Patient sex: M
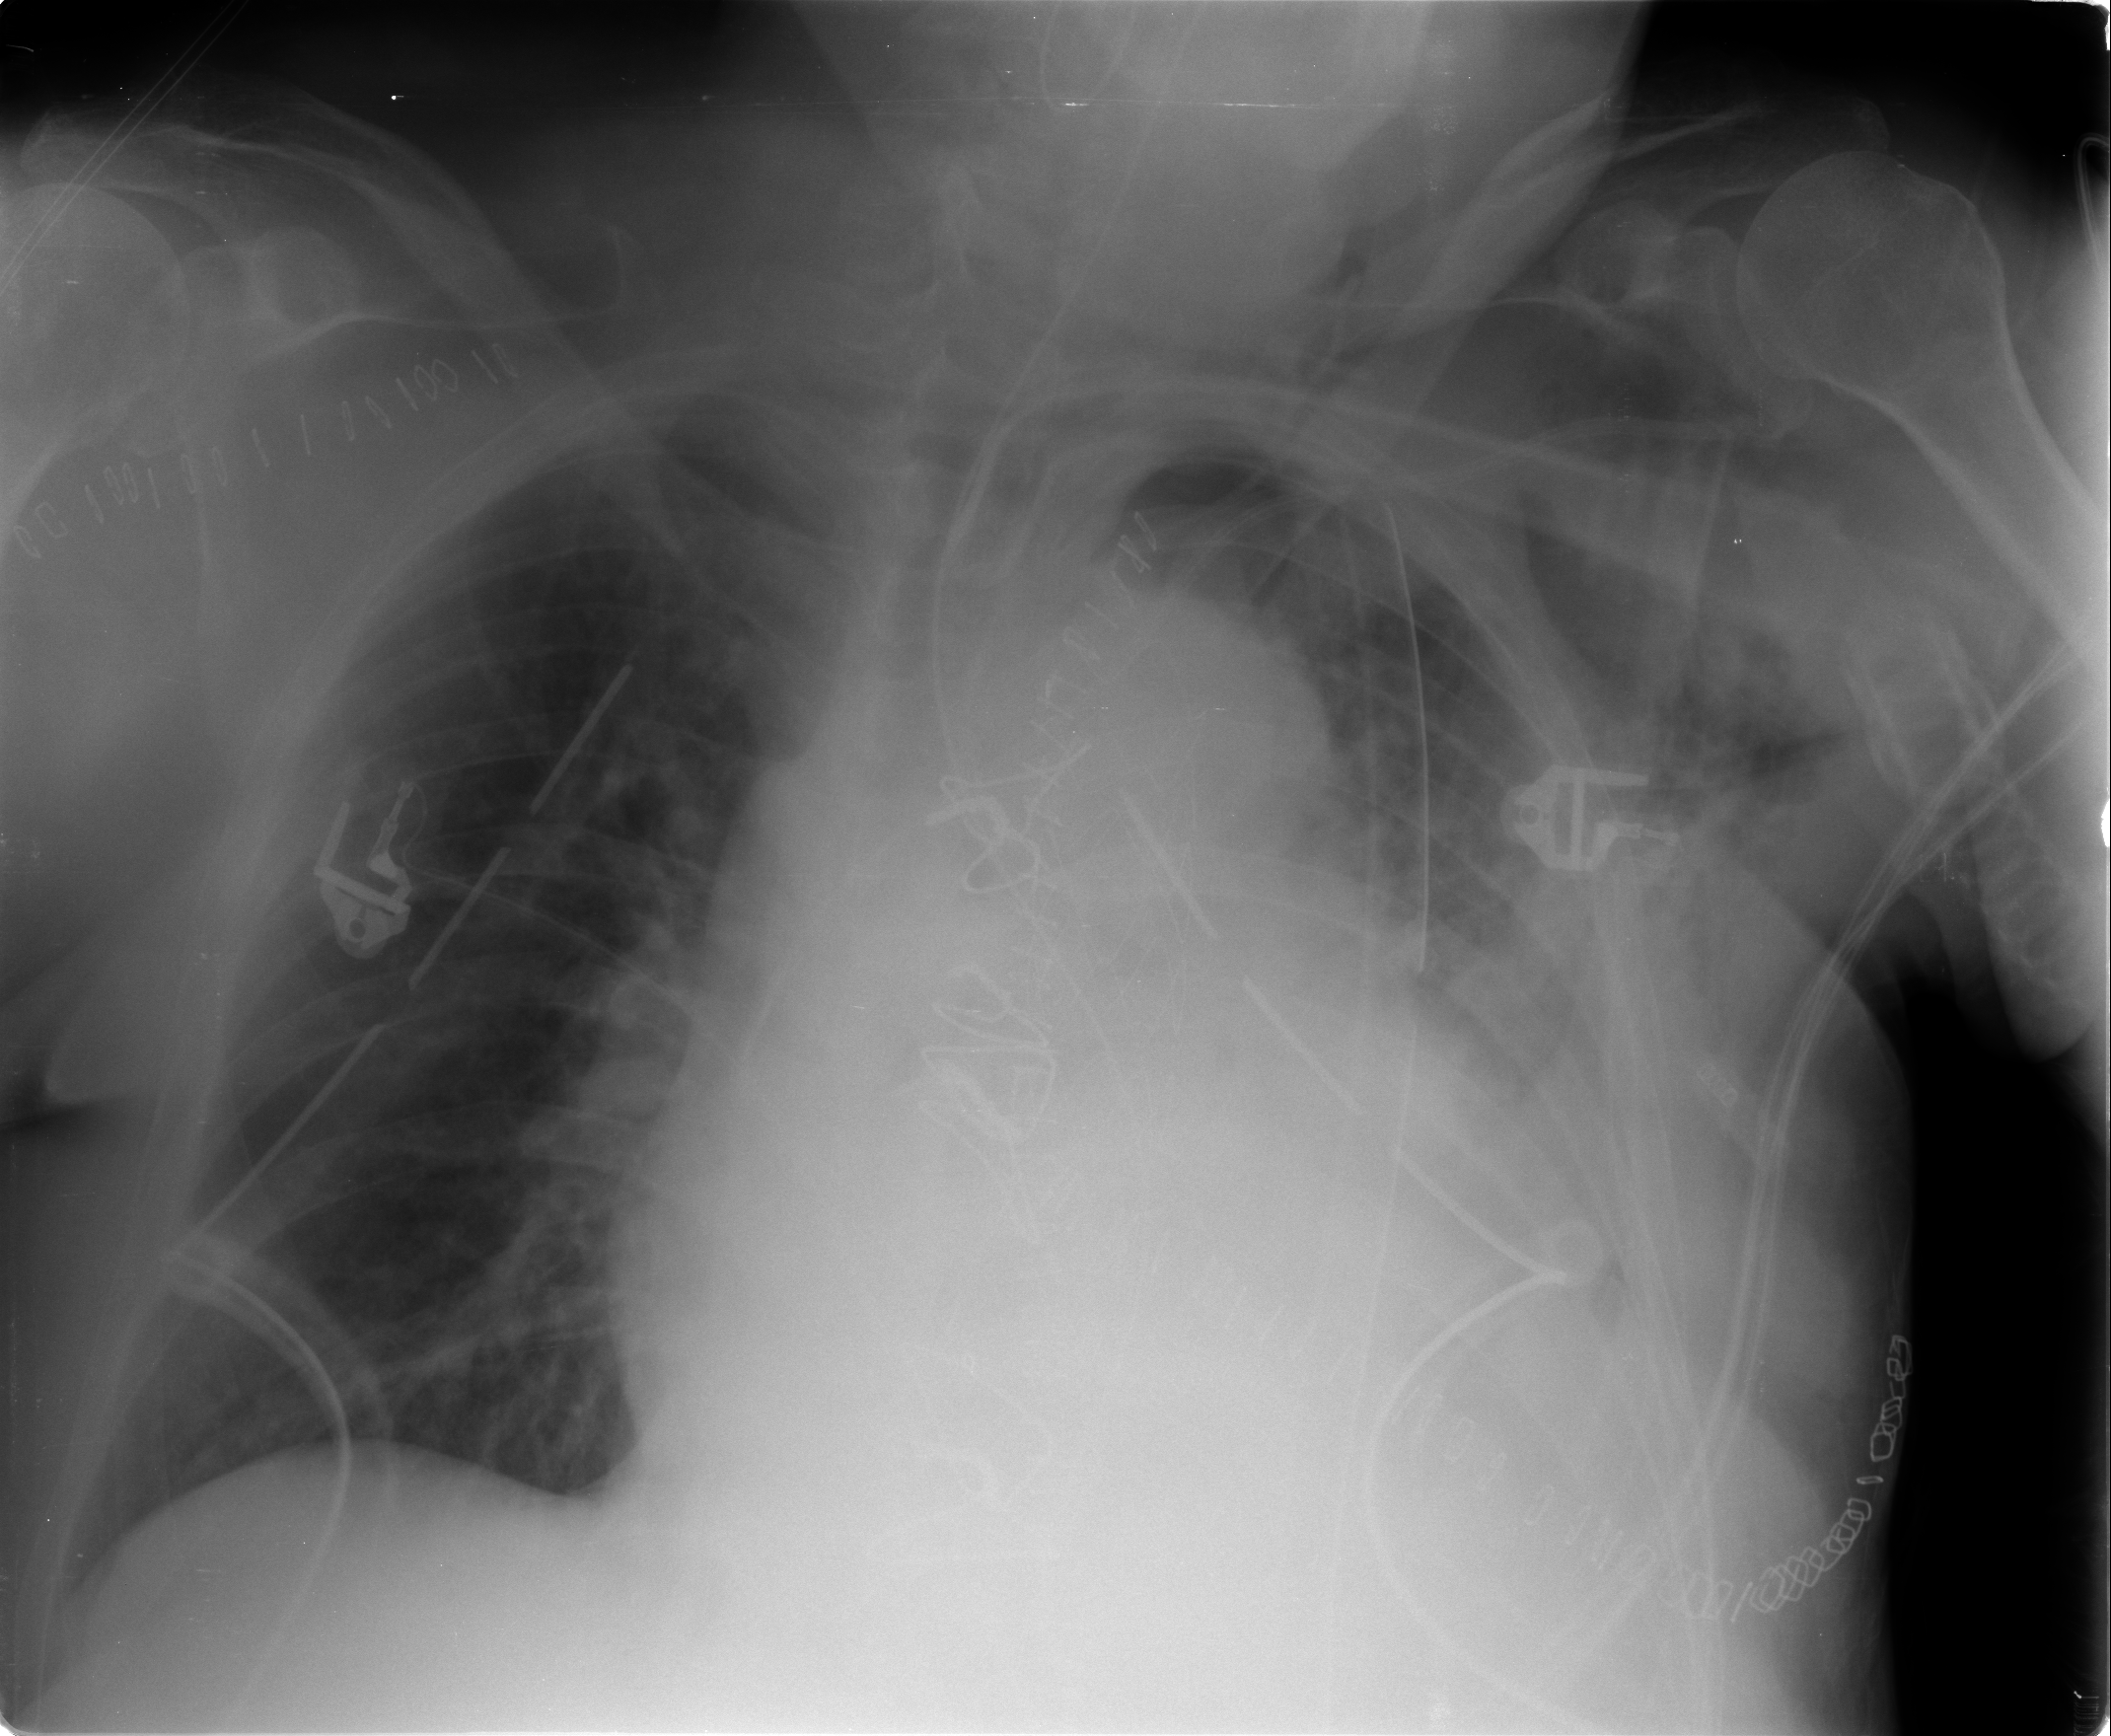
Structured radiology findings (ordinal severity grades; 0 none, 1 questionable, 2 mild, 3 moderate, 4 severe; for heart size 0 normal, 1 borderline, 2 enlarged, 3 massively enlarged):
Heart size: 2
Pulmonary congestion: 2
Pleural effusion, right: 0
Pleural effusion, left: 2
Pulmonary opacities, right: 0
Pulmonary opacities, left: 2
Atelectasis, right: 0
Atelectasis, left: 2